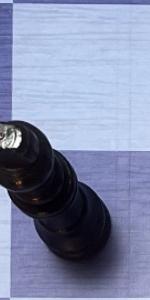
Label: King_Black